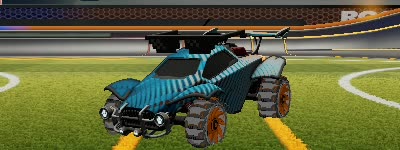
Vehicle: octane